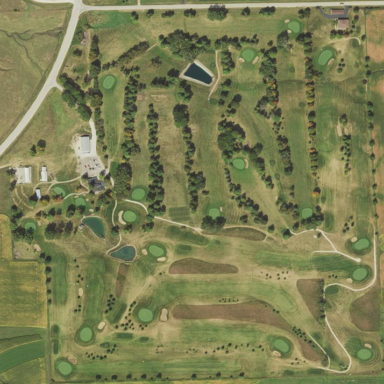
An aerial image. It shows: Golf course.